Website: lowes
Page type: billing-address
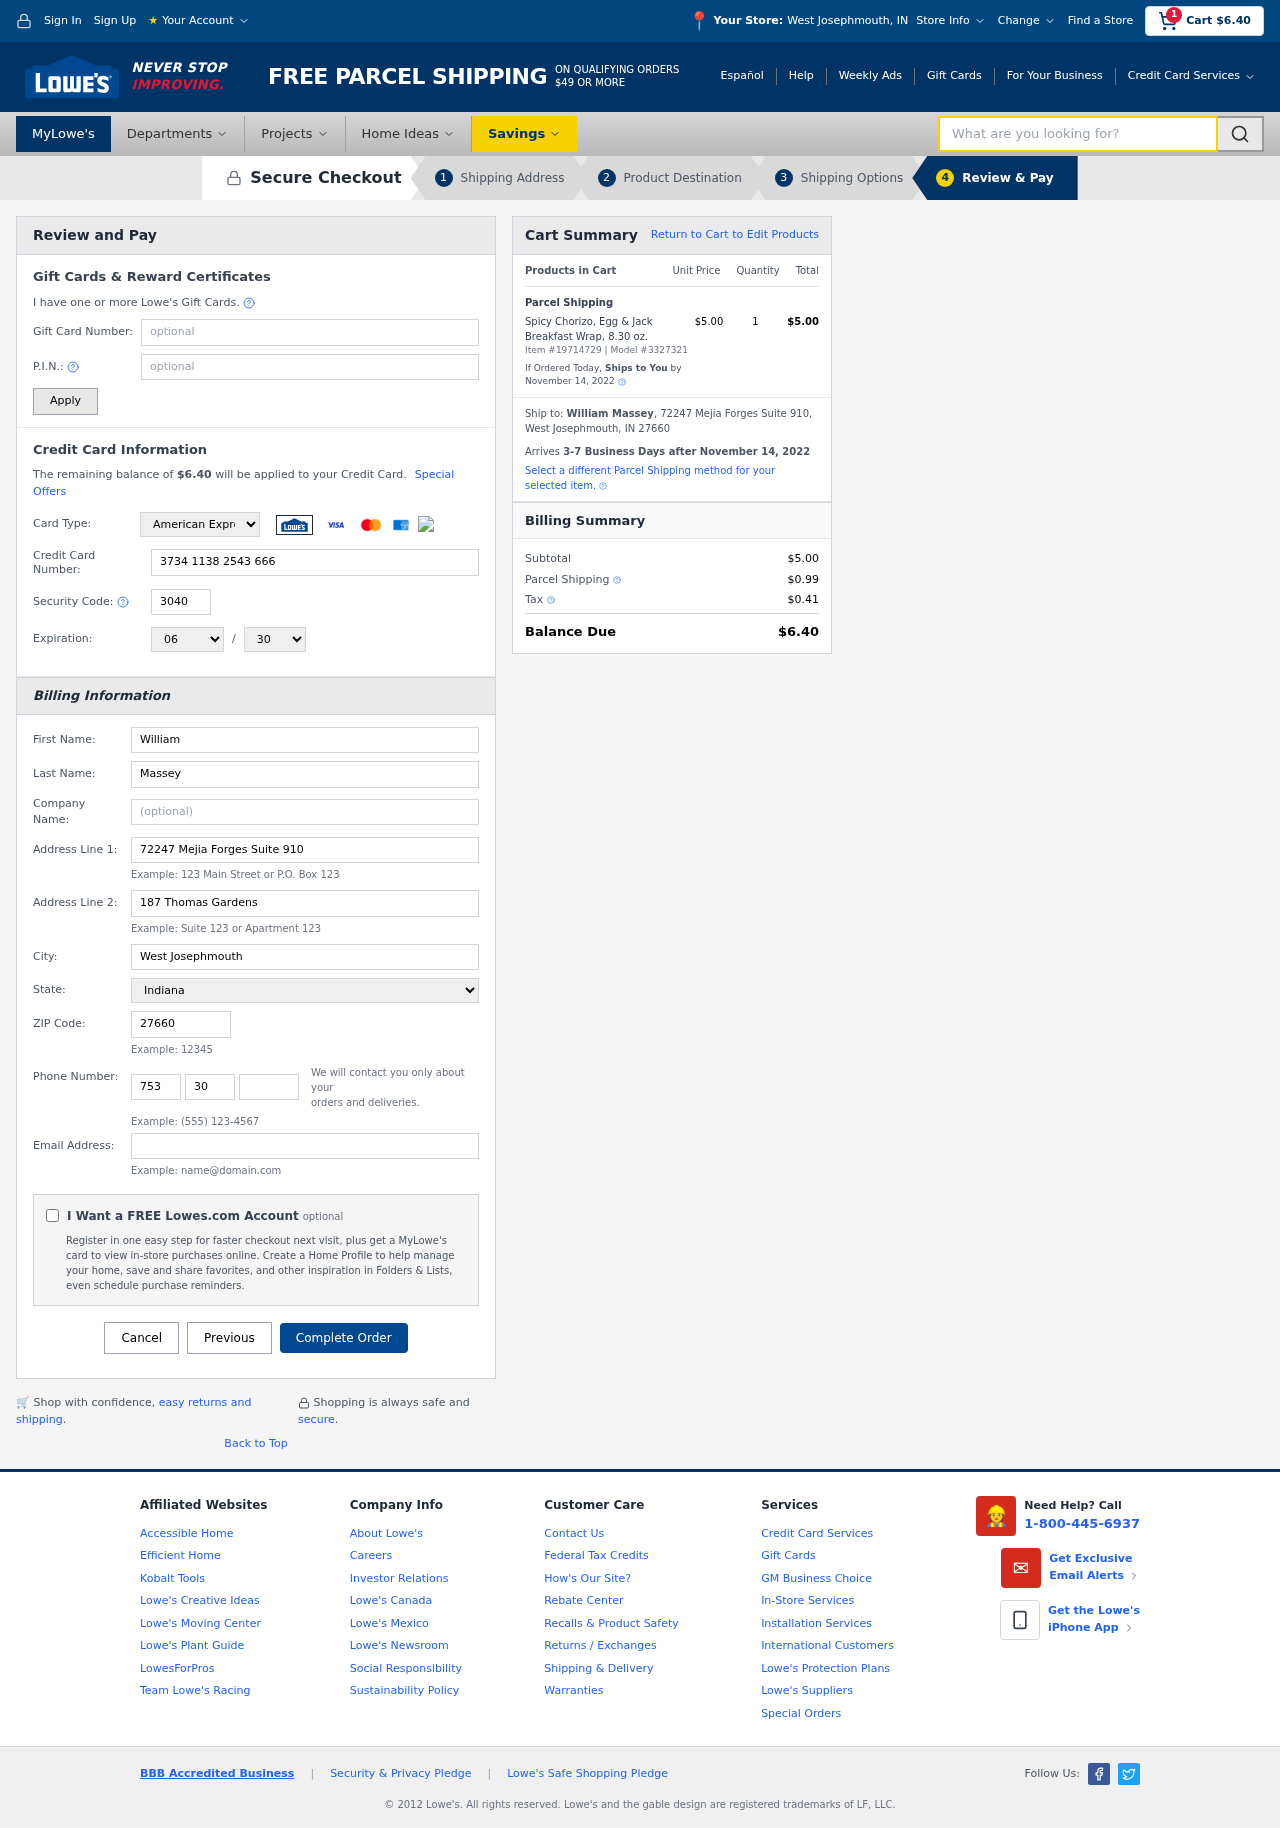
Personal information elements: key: PII_CARD_CVV
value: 3040
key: PII_CARD_EXPIRY_MONTH
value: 06
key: PII_CARD_EXPIRY_YEAR
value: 30
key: PII_CARD_NUMBER
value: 3734 1138 2543 666
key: PII_CARD_TYPE
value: American Express
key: PII_CITY
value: West Josephmouth
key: PII_CITY_STATE
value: West Josephmouth, IN
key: PII_EMAIL
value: william_massey@yahoo.com
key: PII_FIRSTNAME
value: William
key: PII_FULLNAME
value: William Massey
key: PII_LASTNAME
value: Massey
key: PII_PHONE_AREA
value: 753
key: PII_PHONE_PREFIX
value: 309
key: PII_PHONE_SUFFIX
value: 6545
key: PII_POSTCODE
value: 27660
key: PII_STATE
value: Indiana
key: PII_STREET
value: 72247 Mejia Forges Suite 910
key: PII_STREET2
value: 187 Thomas Gardens
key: PII_CITY_STATE_ZIP
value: West Josephmouth, IN 27660
Product elements: key: PRODUCT1_NAME
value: Spicy Chorizo, Egg & Jack Breakfast Wrap, 8.30 oz.
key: PRODUCT1_PRICE
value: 5
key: PRODUCT1_QUANTITY
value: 1
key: PRODUCT_ITEM_NUMBER
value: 19714729
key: PRODUCT_MODEL_NUMBER
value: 3327321
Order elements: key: ORDER_SUBTOTAL
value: $6.40
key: ORDER_TOTAL
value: $6.40
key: ORDER_SHIPPING_DATE
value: November 14, 2022
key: ORDER_SUBTOTAL
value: $5.00
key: ORDER_DELIVERY_DATE
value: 3-7 Business Days after November 14, 2022
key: ORDER_SHIPPING_DATE2
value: November 14, 2022
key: ORDER_SUBTOTAL2
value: $5.00
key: ORDER_SHIPPING_COST
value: $0.99
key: ORDER_TAX
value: $0.41
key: ORDER_TOTAL2
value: $6.40
Search elements: key: HEADER_SEARCH
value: What are you looking for?